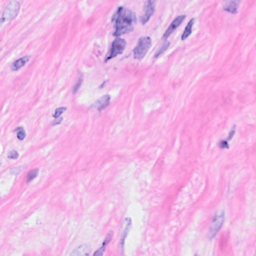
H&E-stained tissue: Breast